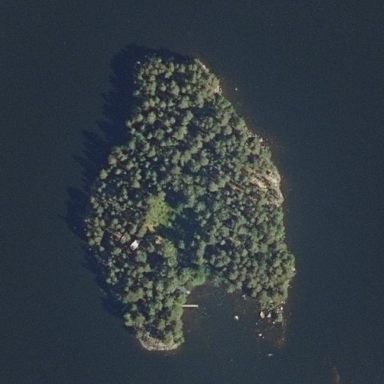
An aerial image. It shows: Island covered with woodland.